Interaction volume radius: 5 \u00c5
Interaction volume height: 15 \u00c5
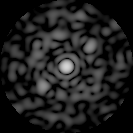
Disorder parameter: 0.7558